Question: For people who are familiar with bridge pattern, we know it uses composition to include the concrete implementer as part of the refined abstraction. so basically we are expected to use the Abstraction as a client of this pattern.

//
Interface Implementer extends AutoClosable {
public void open();
public void close();
}
'''
/**--Concrete ImplementerA--**/
ImplementerA implements Implementer {
public void open(){....};
public void close(){......};
}
/**--Abstration--**/
public abstract class Abstraction {
protected Implementer implementer;
public methodAIwant2use();
public methodBIwant2use();
}
/**--Refined Abstration--**/
public class RefinedAbstraction {
public RefinedAbstraction(String Implementer) {
this.implementer=Implementer;
}
public methodAIwant2use();
public methodBIwant2use();
}
'''
As the code above shown, I've hit an issue where my implementer happens to be an AutoClosable. In my case, I will directly use Abstraction at the client side and use a string as the constructor parameter to determine what concrete implementer I will use. But this kinda leaves me in a situation where I can't use try-with-resources(Abstraction ab = new RefinedAbstraction("implementorA")), because Complier would complain that my abstraction is not a AutoCloseable. It doesn't make sense to put concreteImplementor instance in the try-with-resouces block, because it's the methods in Abstraction Interface actually wanted here.
The only way to get around this I can think of is that, I can use try/catch with finally block to explicitly close out my Abstraction.implementer instead of trying to use try-with-resources. But doing this means I have to increase the visibility of the implementer from protected to public which is not nice.
Any thoughts? or better approach for this?
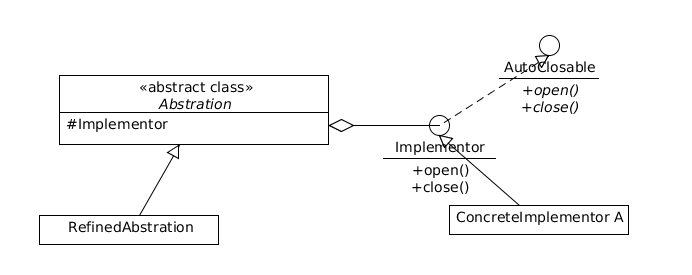
Answer: You could make 'Abstraction' itself an 'AutoCloseable' and leave 'close()' empty. A subclass that composes autocloseables would then override 'close' to delegate the call to the composed object. Your client can then treat all 'Abstraction's as autocloseable and interact with them consistently by using try-with-resources.